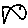
Label: fish